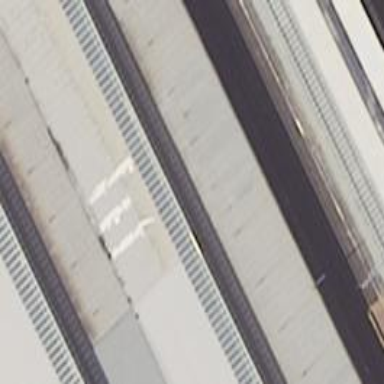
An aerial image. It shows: Platform edge at railway station.